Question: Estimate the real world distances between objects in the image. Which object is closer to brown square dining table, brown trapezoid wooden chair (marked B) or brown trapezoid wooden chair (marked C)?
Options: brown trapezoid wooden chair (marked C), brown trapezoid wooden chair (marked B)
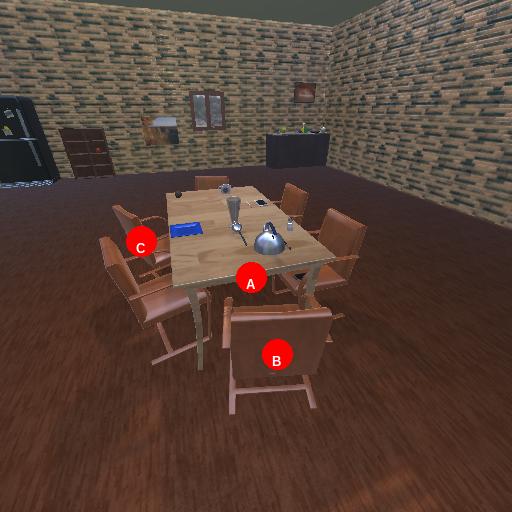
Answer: brown trapezoid wooden chair (marked C)